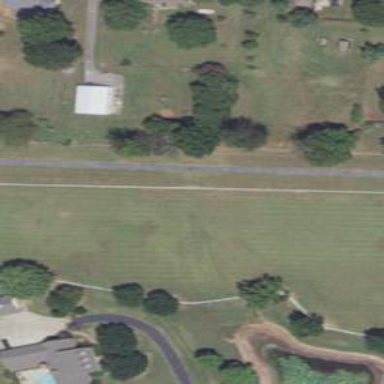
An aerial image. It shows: Driveway.